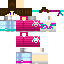
A female human skin with medium skin, wearing brown long hair dressed in a blue hoodie and blue pants, featuring a closed mouth.